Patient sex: M
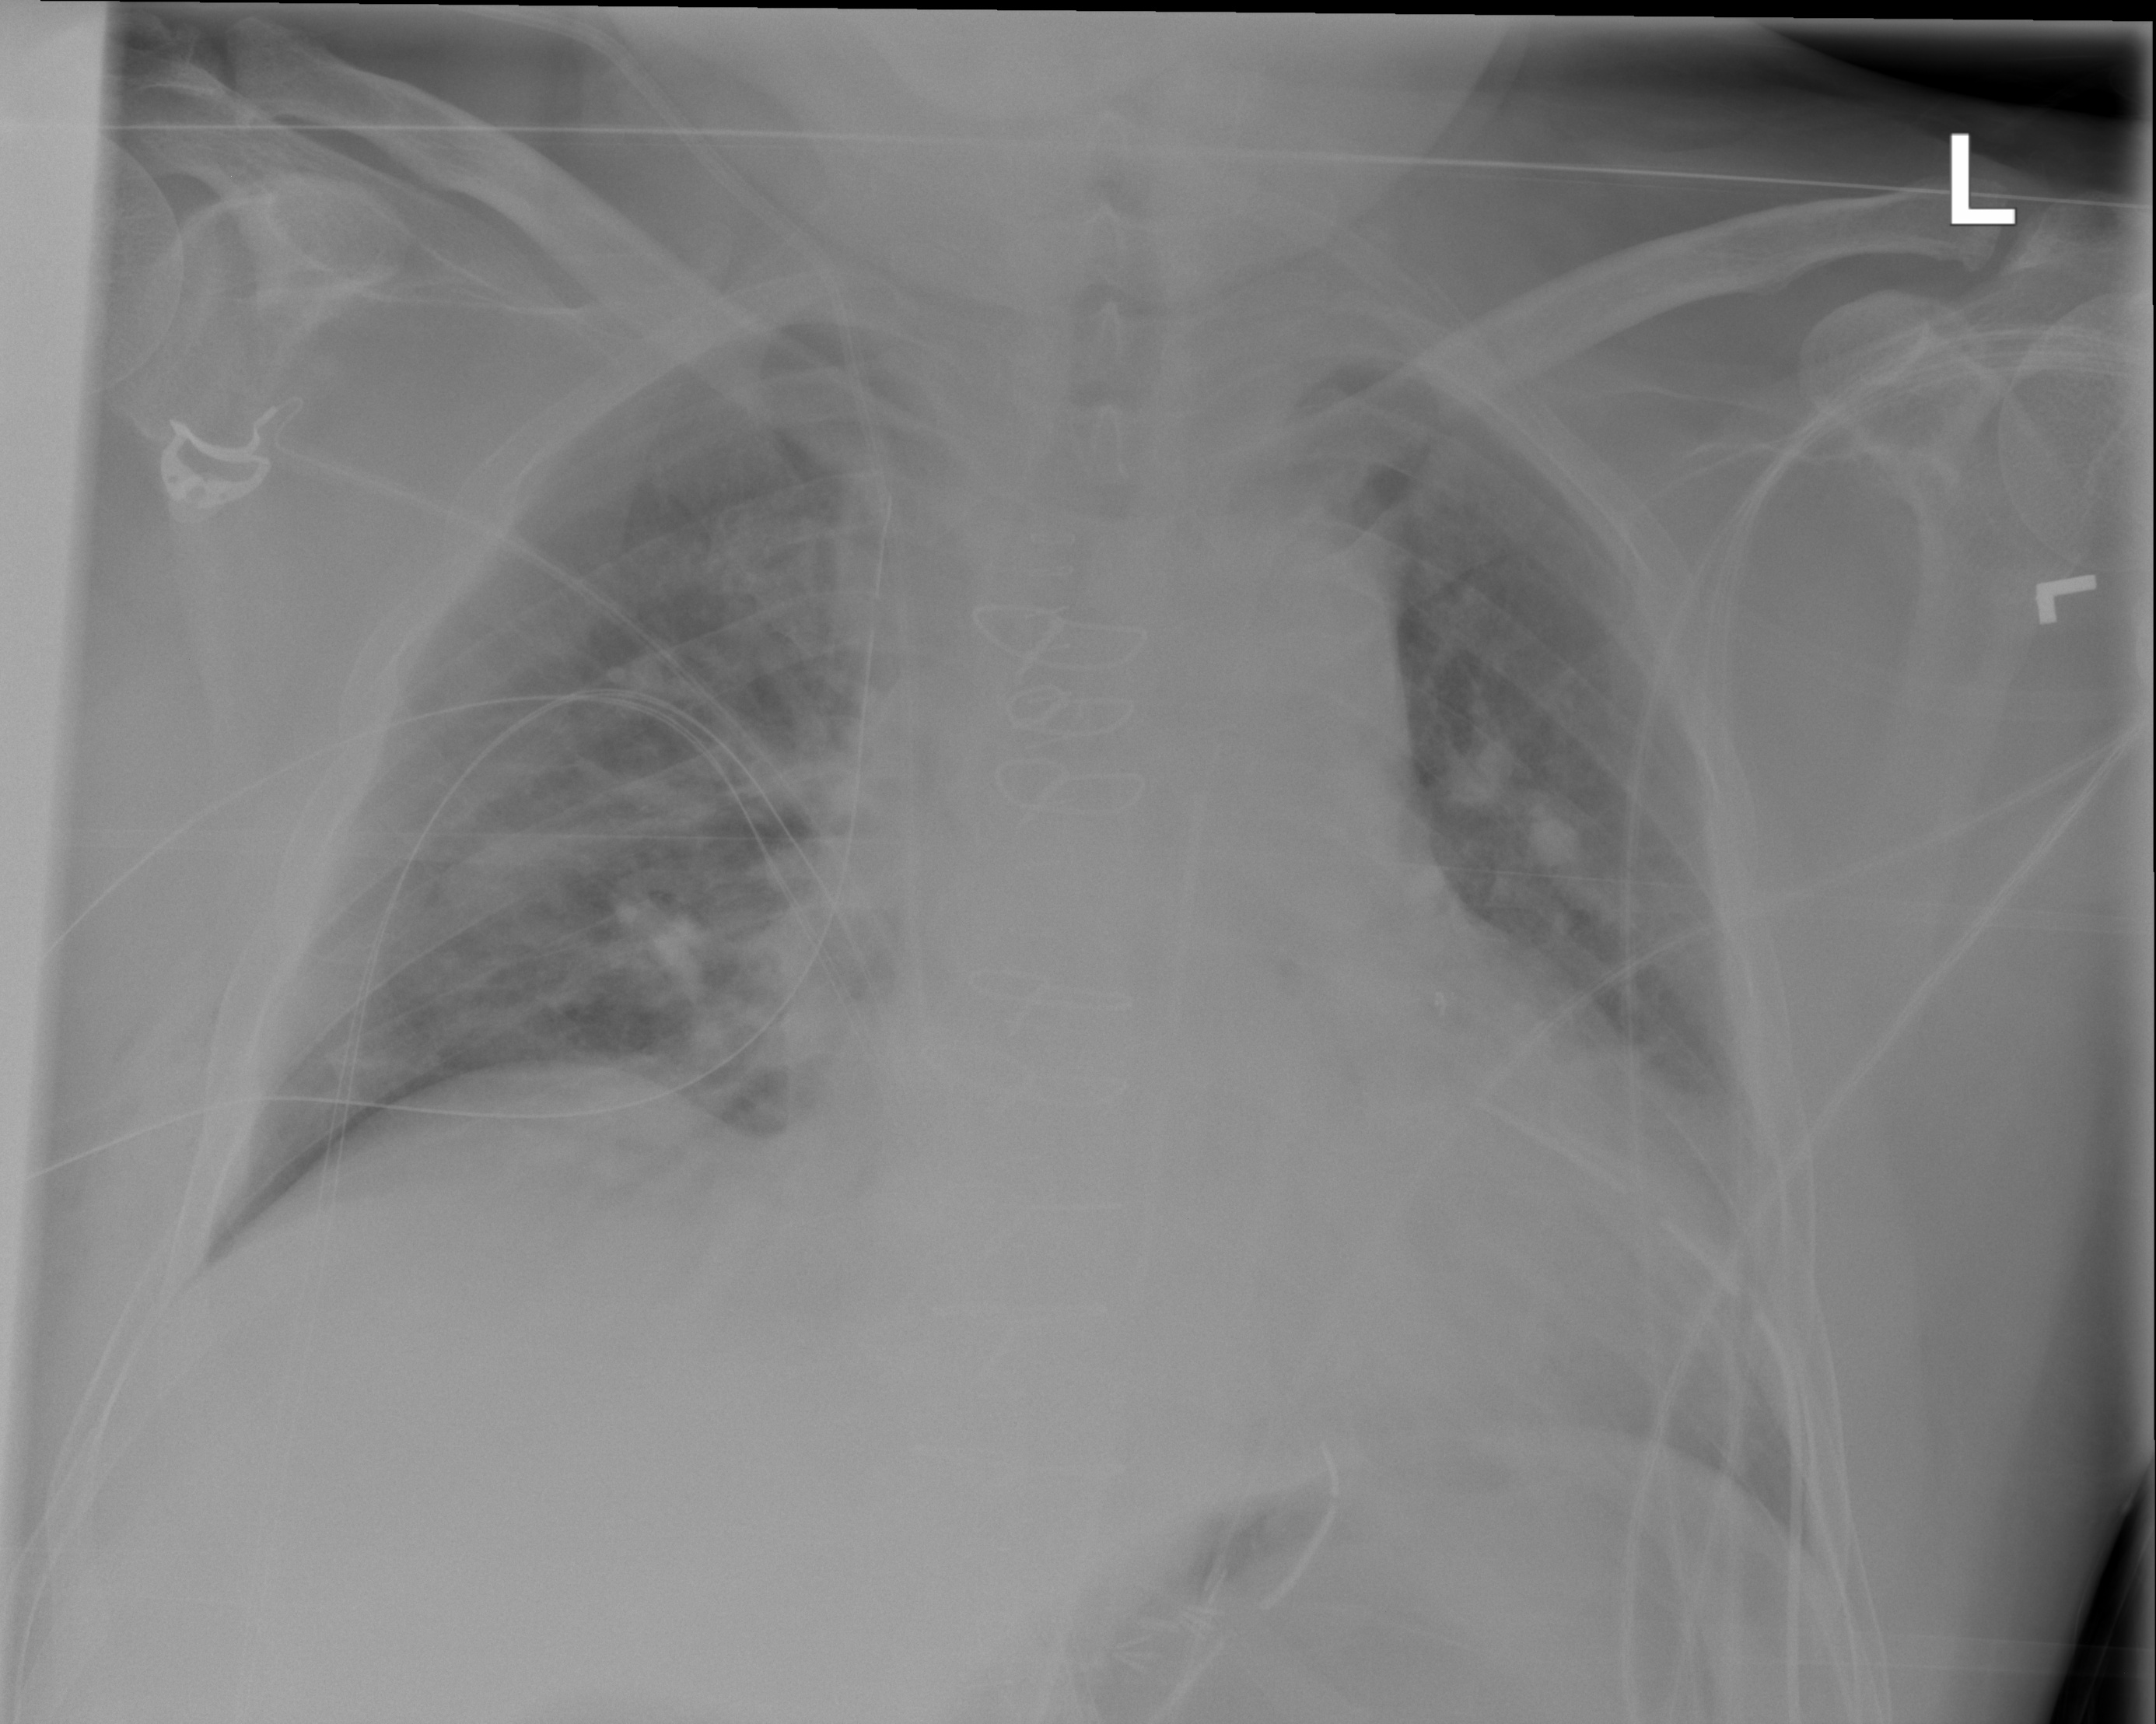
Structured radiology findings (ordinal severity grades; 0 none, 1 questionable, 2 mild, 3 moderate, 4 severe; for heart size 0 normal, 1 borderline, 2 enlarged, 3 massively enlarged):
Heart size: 1
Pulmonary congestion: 2
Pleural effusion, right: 0
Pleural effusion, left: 0
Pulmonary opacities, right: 2
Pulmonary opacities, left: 2
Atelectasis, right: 2
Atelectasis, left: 0